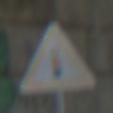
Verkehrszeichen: Lichtzeichenanlage
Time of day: Midday
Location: Outdoor (Urban)
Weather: Clear
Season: NotSpecified
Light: Natural